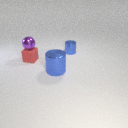
small red rubber cube below small purple metal sphere